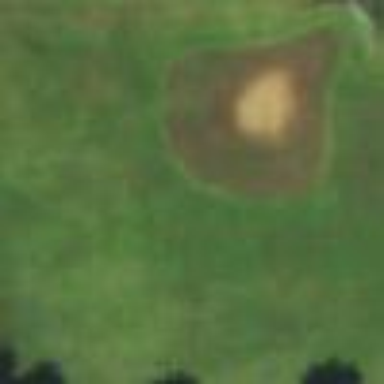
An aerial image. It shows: Baseball pitch for leisure land activities.